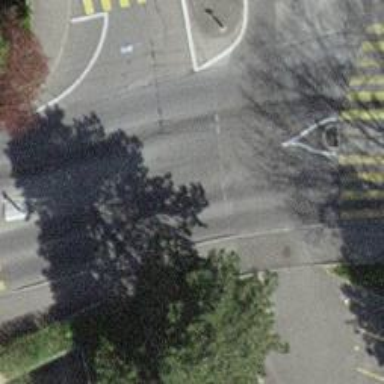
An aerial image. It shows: Tertiary road with asphalt surface and trolley wires.